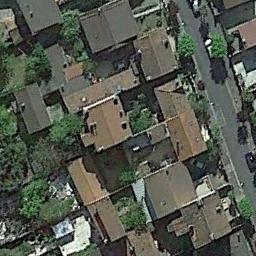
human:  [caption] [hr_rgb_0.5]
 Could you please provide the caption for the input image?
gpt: The dense residential is next to the road and some trees .

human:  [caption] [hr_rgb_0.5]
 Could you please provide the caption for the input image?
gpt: Residential areas are sparsely spaced .

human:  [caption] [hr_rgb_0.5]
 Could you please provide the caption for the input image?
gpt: A dense residential area has some trees and lots of houses arranged neatly .

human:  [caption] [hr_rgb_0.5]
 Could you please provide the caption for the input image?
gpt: There are many roads and neatly arranged houses and trees and many vehicles in densely populated areas .

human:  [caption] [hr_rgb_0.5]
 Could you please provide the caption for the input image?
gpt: There are brown and black buildings on dense residential area .